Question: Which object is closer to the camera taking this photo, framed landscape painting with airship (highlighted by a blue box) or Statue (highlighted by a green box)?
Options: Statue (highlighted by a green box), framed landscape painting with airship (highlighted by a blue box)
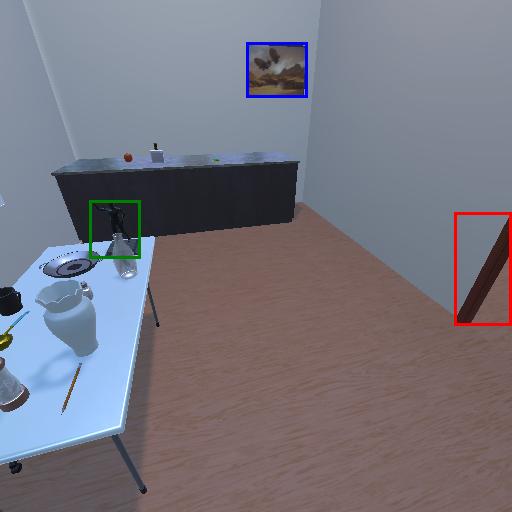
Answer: Statue (highlighted by a green box)